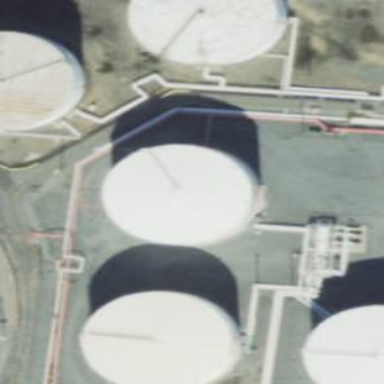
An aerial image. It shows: Storage tank which is man-made and housed in building.